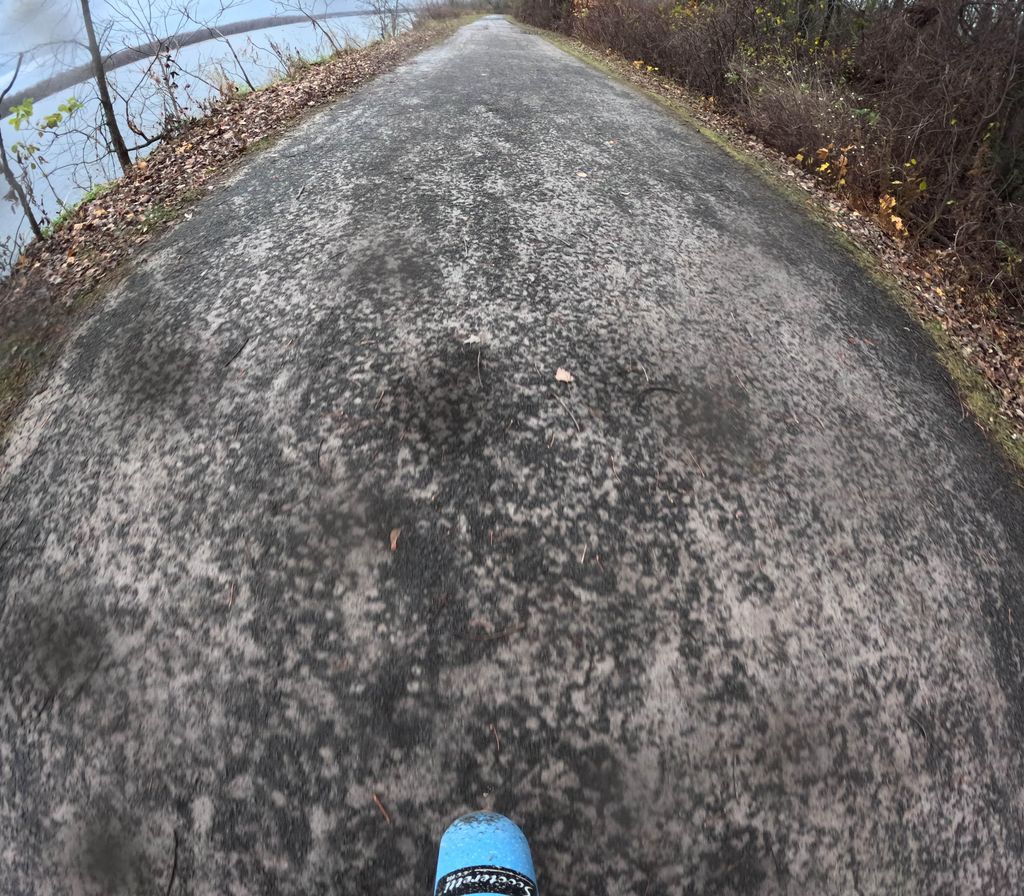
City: ottawa-gatineau